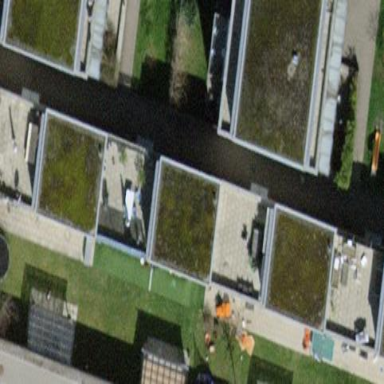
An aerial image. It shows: Flat roofed building.